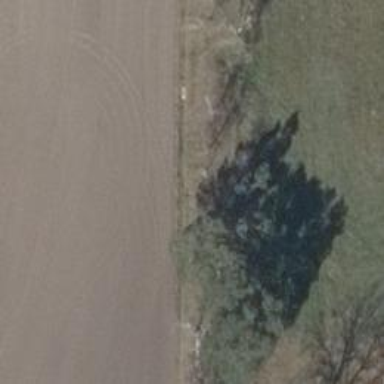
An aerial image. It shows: Abandoned railway.